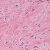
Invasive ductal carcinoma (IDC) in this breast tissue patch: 1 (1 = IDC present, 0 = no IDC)